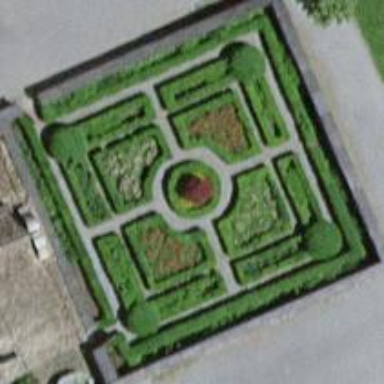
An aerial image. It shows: Garden that is leisure land.